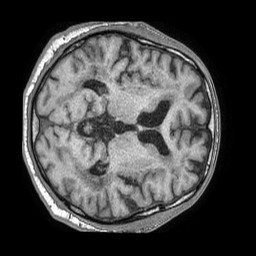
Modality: T1w
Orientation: axial
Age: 57
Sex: male
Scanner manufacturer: philips
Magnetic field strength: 1.5 T
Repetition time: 0.007506 s
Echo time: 0.003405 s